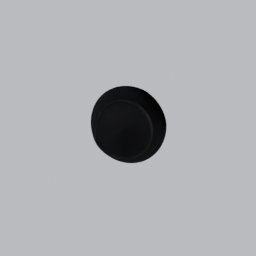
Label: people